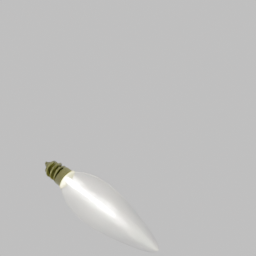
Label: lighting